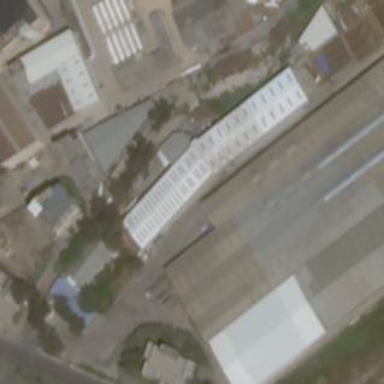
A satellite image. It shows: Industrial building.